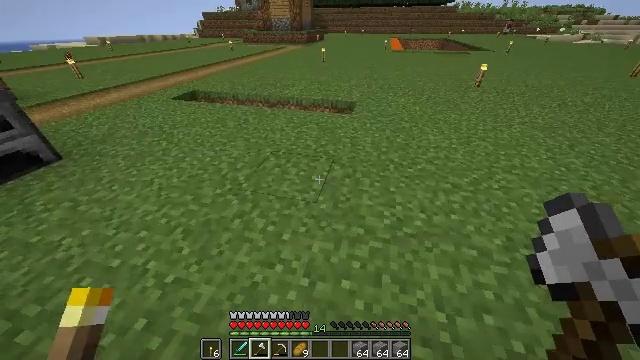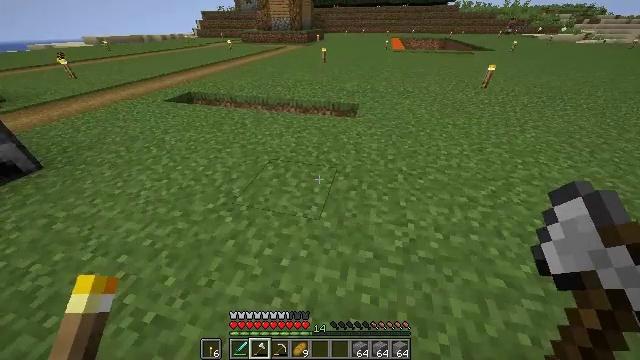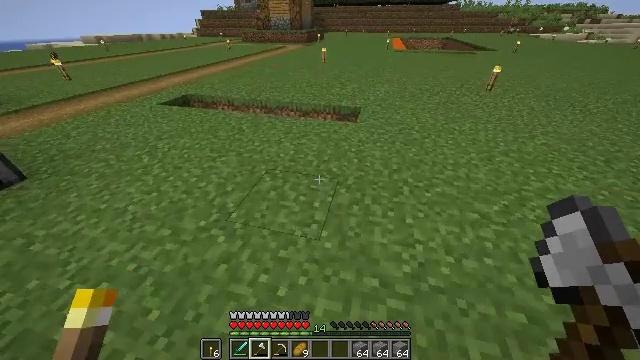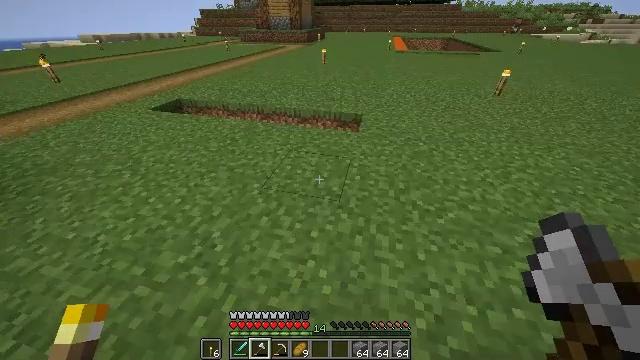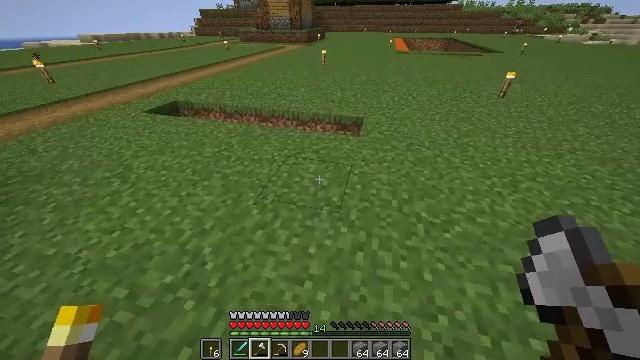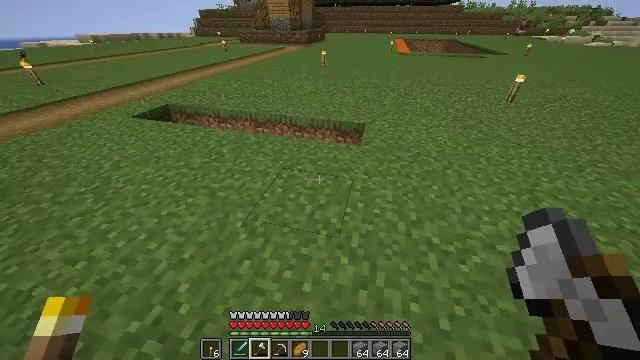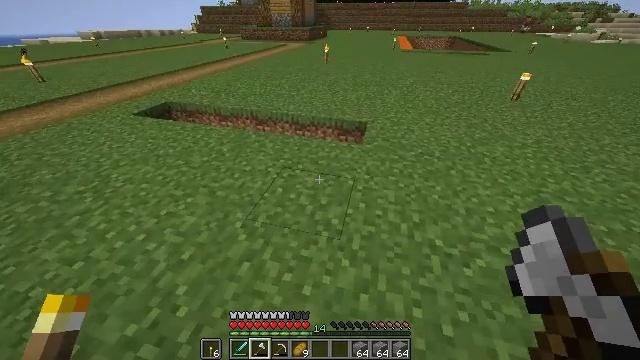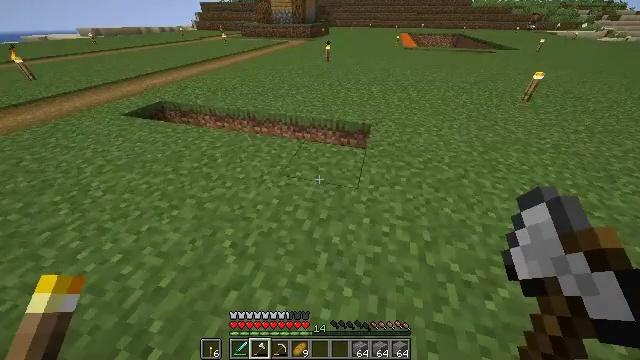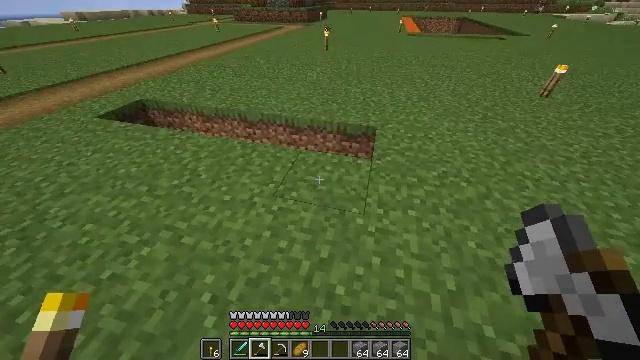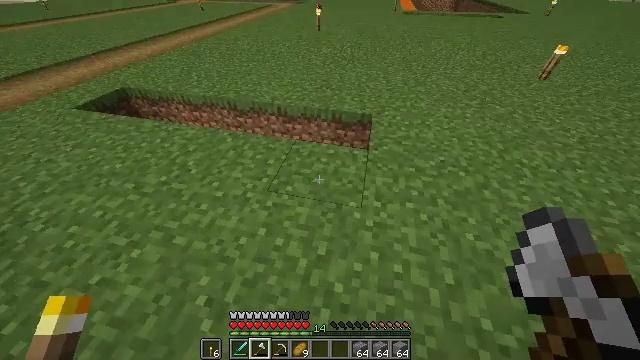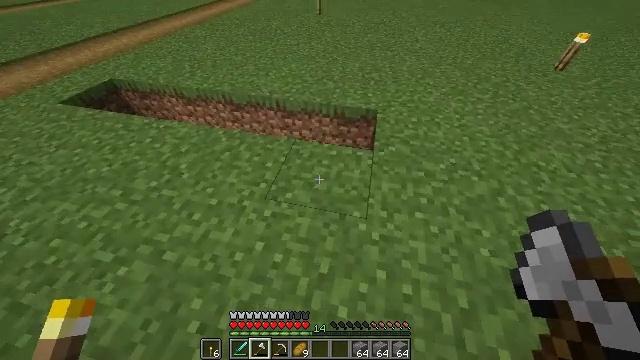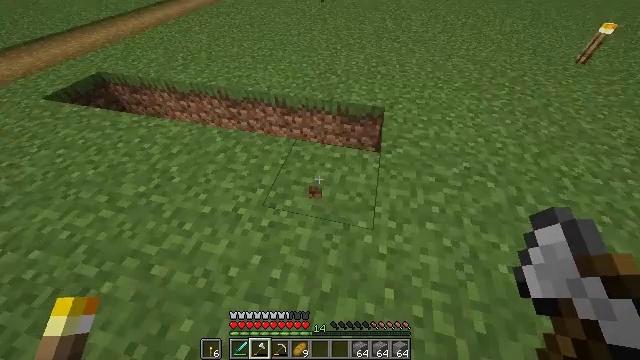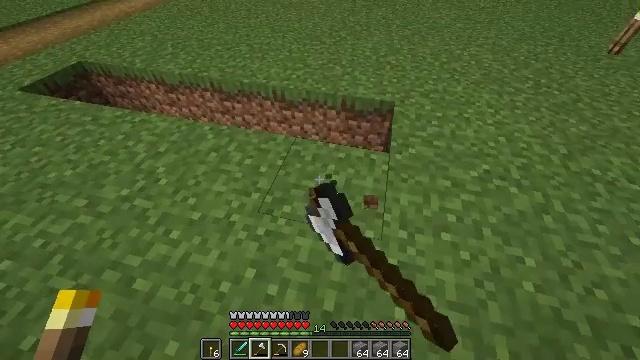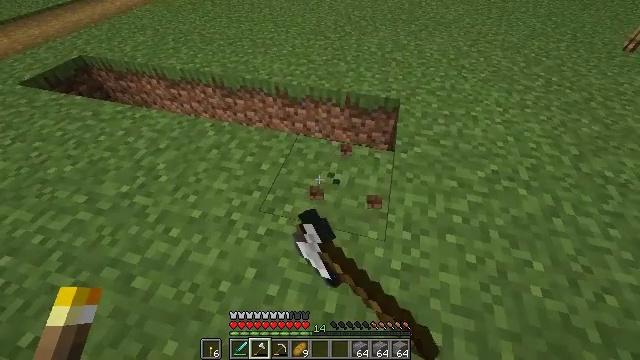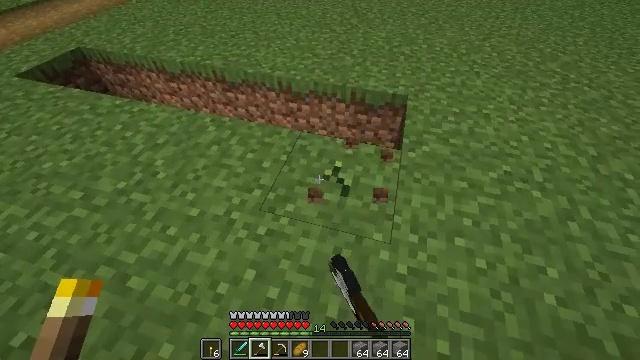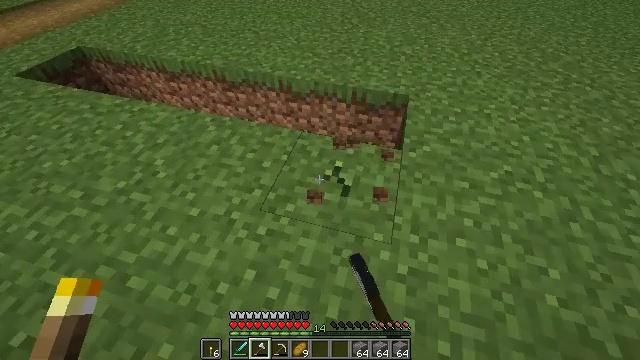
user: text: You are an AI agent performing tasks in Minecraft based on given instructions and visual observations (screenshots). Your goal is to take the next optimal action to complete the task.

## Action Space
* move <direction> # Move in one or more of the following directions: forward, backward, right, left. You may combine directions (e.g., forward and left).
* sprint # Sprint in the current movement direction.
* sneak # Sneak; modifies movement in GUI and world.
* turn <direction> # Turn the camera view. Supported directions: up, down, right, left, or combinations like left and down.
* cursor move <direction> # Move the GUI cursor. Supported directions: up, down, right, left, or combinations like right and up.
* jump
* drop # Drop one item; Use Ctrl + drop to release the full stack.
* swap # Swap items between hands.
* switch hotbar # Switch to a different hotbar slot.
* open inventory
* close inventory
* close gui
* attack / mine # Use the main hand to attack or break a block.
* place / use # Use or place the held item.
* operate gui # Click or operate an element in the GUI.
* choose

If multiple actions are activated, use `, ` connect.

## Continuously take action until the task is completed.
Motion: motion action
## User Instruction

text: Mine grass block from the ground.
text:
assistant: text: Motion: move forward, sprint
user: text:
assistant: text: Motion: move forward, sprint
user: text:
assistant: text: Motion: move forward
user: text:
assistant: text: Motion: move forward
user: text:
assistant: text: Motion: move forward
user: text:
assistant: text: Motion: move forward
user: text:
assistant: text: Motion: move forward
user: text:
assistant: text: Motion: move forward, turn down
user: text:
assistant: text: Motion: move forward, turn right and down
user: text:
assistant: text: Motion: turn down
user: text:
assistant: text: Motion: turn down, attack / mine
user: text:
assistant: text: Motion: attack / mine
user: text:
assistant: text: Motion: attack / mine
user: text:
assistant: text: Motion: turn left, attack / mine
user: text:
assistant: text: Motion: attack / mine
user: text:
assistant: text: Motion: attack / mine
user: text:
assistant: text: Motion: attack / mine
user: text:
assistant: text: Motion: attack / mine
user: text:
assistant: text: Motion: attack / mine
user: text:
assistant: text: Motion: attack / mine
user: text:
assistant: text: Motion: attack / mine
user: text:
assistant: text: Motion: attack / mine
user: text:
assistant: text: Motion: attack / mine
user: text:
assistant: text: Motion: attack / mine
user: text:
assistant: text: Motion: attack / mine
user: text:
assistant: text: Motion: attack / mine
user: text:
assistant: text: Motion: attack / mine
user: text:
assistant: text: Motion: attack / mine
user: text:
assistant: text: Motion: turn left, attack / mine
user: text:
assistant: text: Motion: turn left, attack / mine